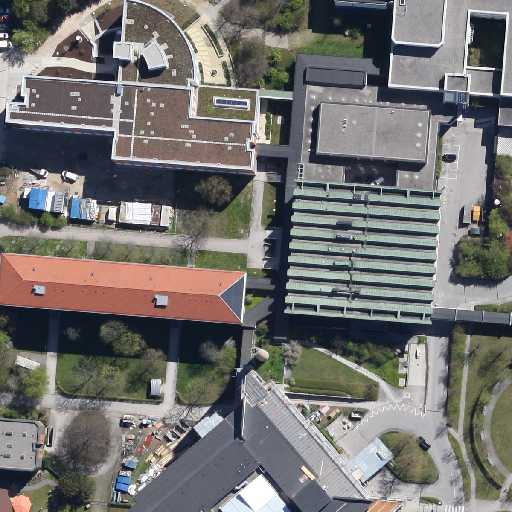
Referring expression: low vegetation surrounded by building